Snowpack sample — Buffalo Mountain, Silverthorne, Colorado, USA (2/22/26, 2:02 PM MST)
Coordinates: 39.622, -106.113
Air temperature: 33 °F
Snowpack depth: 63 cm
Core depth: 40 cm
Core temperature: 26.6 °F
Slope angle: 11°, slope face: 116°
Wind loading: low
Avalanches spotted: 0
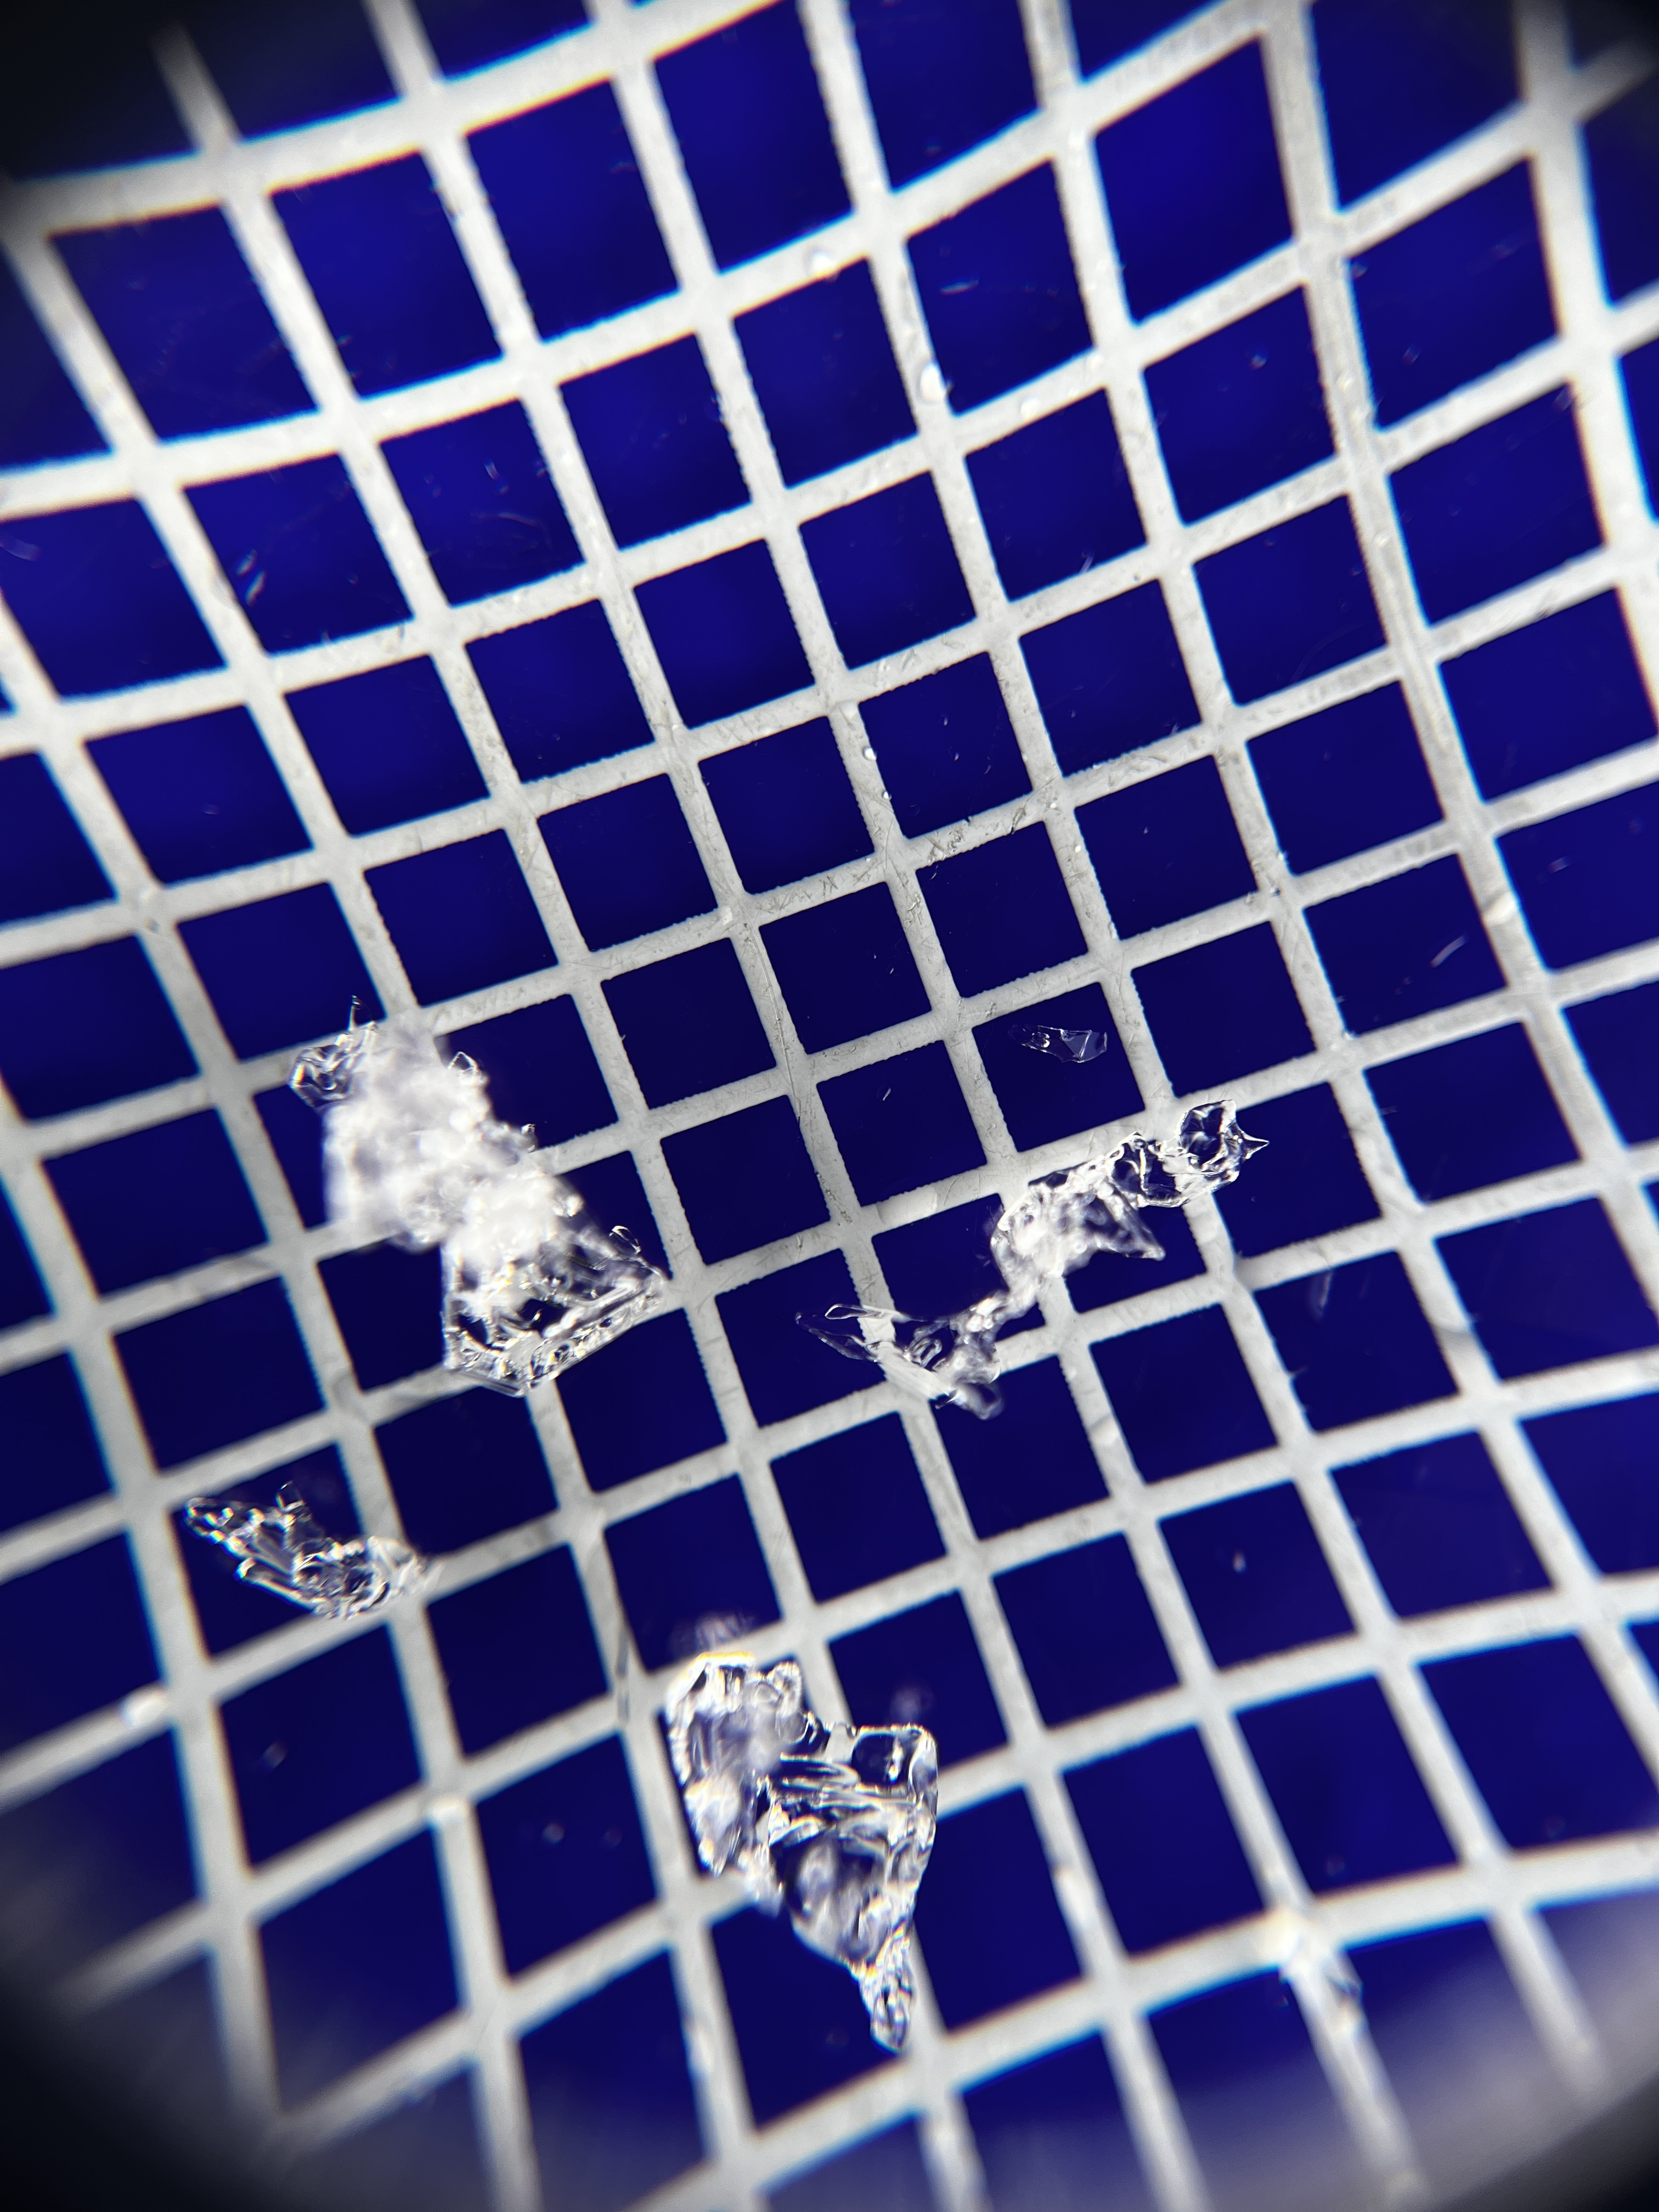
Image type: magnified_profile
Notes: In a firebreak similar to site 1, minimal wind loading with no spotted avalanches (not many faces in view though)